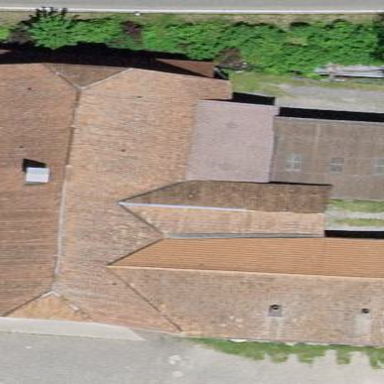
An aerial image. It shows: Rural barn.